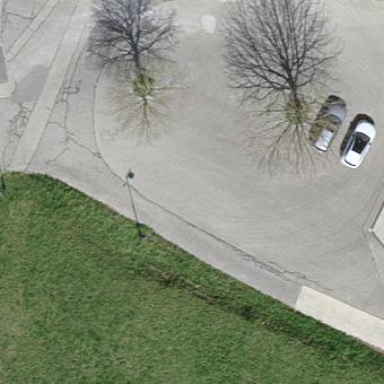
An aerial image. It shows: Parking area.